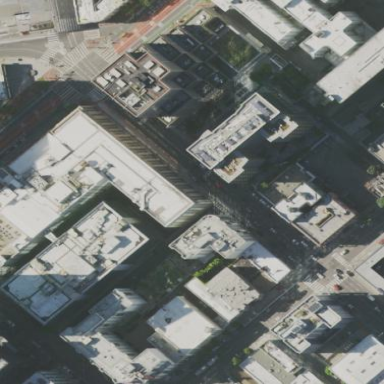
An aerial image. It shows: Office building.